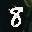
Label: 8